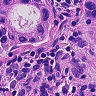
Metastatic tissue present: yes